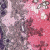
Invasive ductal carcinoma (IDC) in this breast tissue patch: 0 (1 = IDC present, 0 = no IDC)